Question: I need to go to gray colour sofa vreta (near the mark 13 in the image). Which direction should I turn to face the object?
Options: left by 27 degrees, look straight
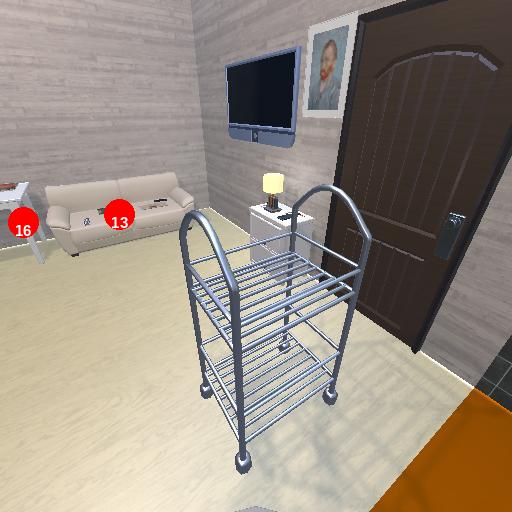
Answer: left by 27 degrees